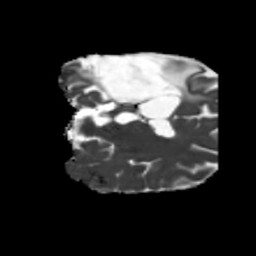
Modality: MD
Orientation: coronal
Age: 40
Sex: male
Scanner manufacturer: siemens
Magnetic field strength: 3 T
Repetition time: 5.25 s
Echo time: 0.08 s